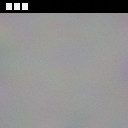
Screen state: on